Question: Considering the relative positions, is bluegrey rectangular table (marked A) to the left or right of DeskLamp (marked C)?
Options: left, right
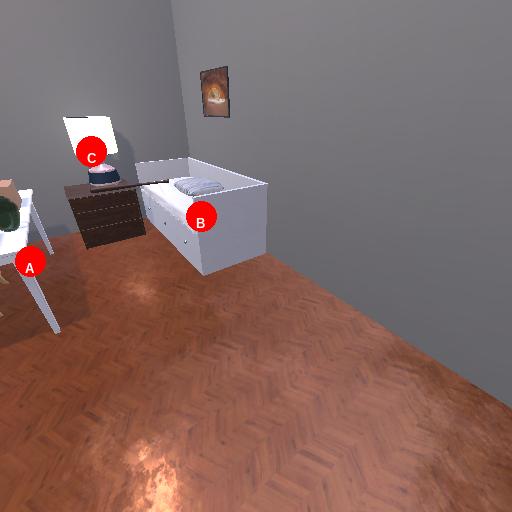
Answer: left